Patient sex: F
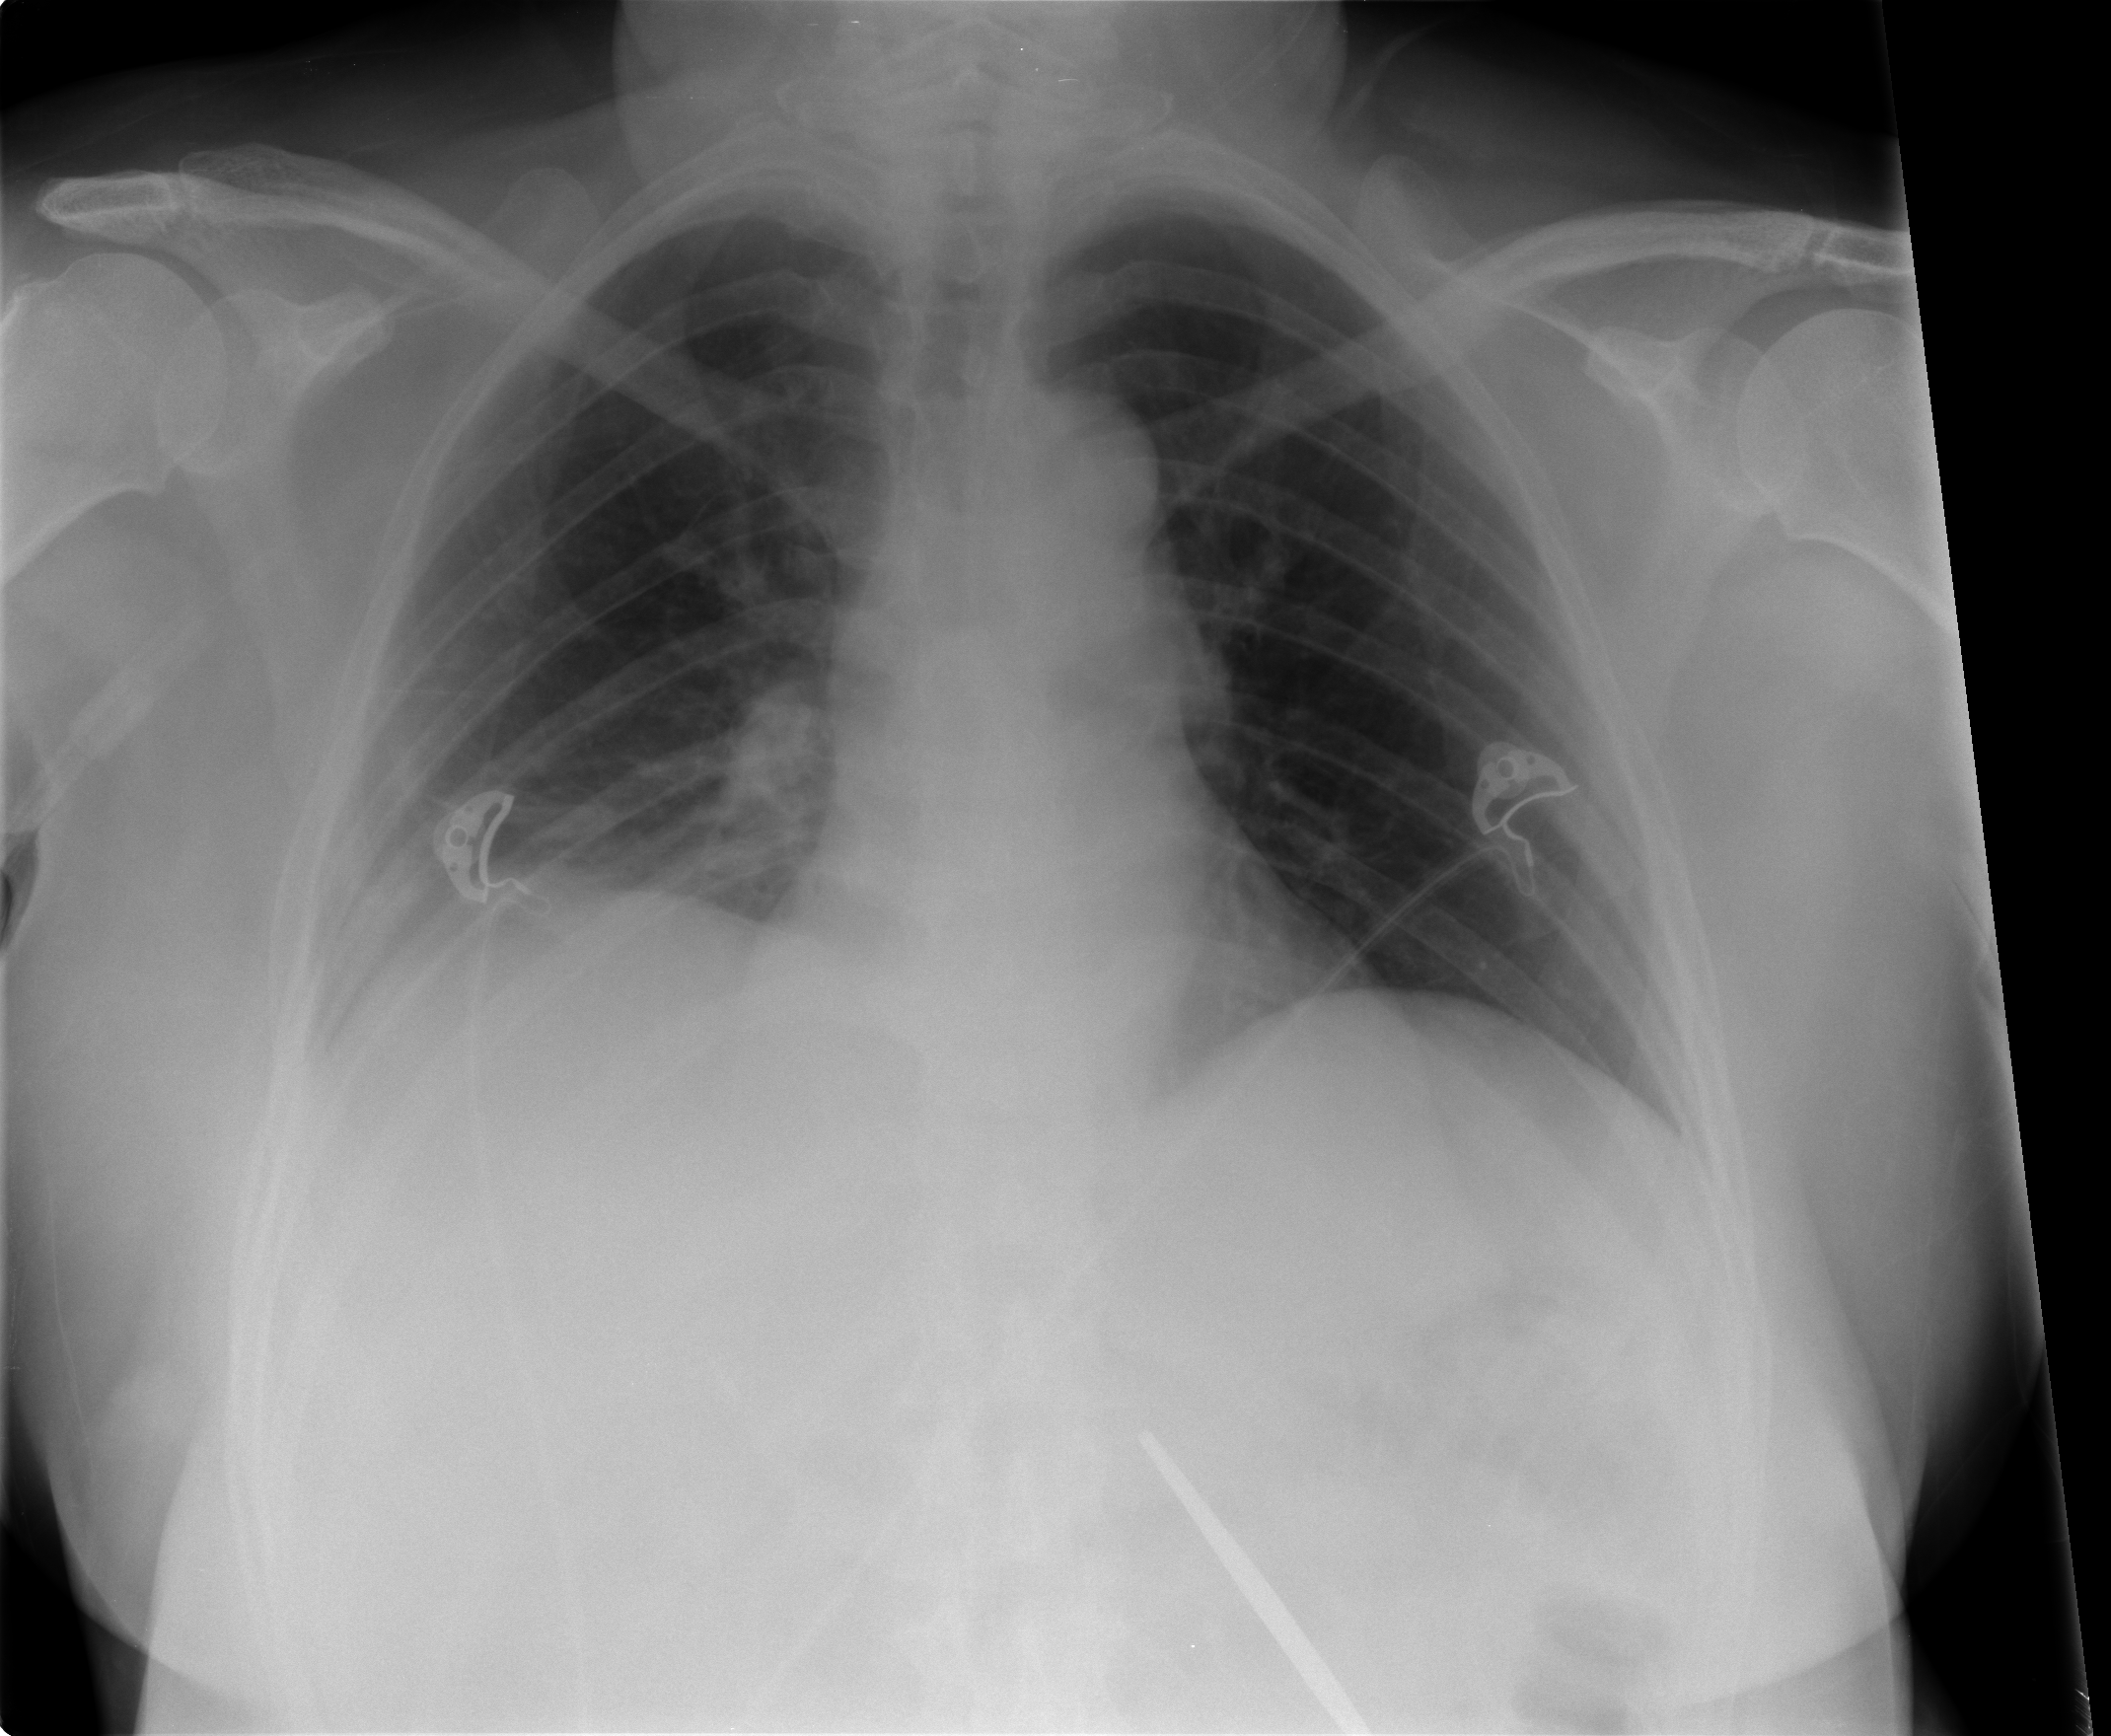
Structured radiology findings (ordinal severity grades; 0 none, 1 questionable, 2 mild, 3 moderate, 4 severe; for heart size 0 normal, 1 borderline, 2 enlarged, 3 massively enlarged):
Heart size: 0
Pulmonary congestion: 0
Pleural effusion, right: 1
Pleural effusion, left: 0
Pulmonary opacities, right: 0
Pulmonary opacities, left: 0
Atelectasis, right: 2
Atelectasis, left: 0